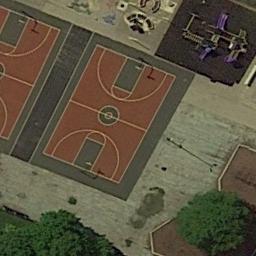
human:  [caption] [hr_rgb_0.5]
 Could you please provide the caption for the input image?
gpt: Two basketball courts on the vacant lot and some recreational facilities beside .

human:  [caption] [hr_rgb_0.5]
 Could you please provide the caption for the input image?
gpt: There are two basketball courts on the open place .

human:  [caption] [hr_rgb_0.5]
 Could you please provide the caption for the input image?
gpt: There are two basketball courts, One is covered .

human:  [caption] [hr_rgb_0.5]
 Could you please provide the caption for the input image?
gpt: The basketball court is on the concrete,Next to some trees and  facilities .

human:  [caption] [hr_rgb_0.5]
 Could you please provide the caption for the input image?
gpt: A vacant lot is beside two basketball courts .